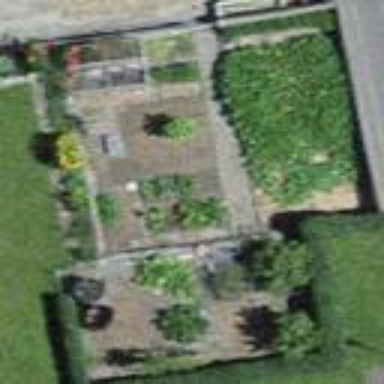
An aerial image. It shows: Garden that is leisure land.